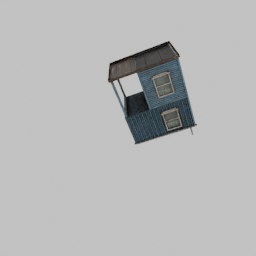
Label: architecture